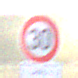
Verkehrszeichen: Geschwindigkeit30
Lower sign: HinweiseAufGefahrenDurchVerbaleAngabe9
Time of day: SunriseSunset
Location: Outdoor (Nature)
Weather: PartlyCloudy
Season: NotSpecified
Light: Natural